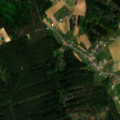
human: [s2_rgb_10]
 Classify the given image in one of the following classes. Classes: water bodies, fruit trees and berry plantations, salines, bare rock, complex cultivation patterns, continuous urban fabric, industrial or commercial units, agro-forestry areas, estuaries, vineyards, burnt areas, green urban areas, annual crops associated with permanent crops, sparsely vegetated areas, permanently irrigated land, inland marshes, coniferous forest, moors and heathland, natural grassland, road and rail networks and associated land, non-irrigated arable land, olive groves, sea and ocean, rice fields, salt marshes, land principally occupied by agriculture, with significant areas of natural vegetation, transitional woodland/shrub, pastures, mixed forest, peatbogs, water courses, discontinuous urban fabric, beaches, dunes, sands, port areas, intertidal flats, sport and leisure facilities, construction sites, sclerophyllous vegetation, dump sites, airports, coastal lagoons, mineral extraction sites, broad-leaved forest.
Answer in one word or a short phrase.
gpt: complex cultivation patterns, coniferous forest, mixed forest